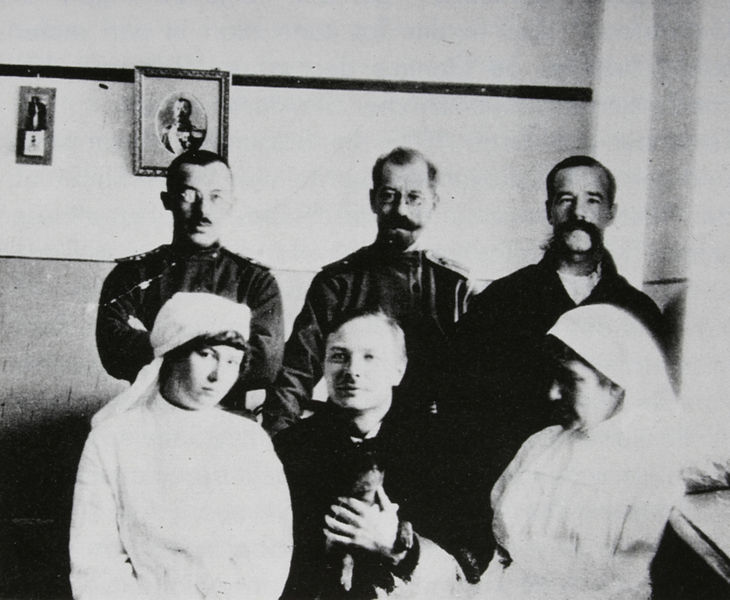
Titel: Michail Larianow (Bildmitte)
Schlagwörter: gruppe, hand, schatten, weiß, frauen, menschen, sitzen, fenster, grau, licht, männer, profil, raum, schwarz, tisch, zimmer, haube, bart, bärte, gesichter, wand, blicke, rahmen, stehen, bild, bildnis, portrait, porträt, vorhang, pose, frontal, schärpe, kopfbedeckung, bilder, leiste, kaiser, soldaten, schnäuzer, schwestern, foto, fotografie, photographie, militär, schwarzweiß, uniform, brille, epauletten, posieren, hauben, gruppenbild, photo, reihen, tracht, armband, fensterbank, kopftücher, lichtreflex, reflex, sechs, krankenhaus, aufnahme, brillen, monokel, hospital, spital, gestellt, gruppenfoto, schnauzbärte, krankenschwestern, lazarett, keiste, monokoel, schwesterntracht